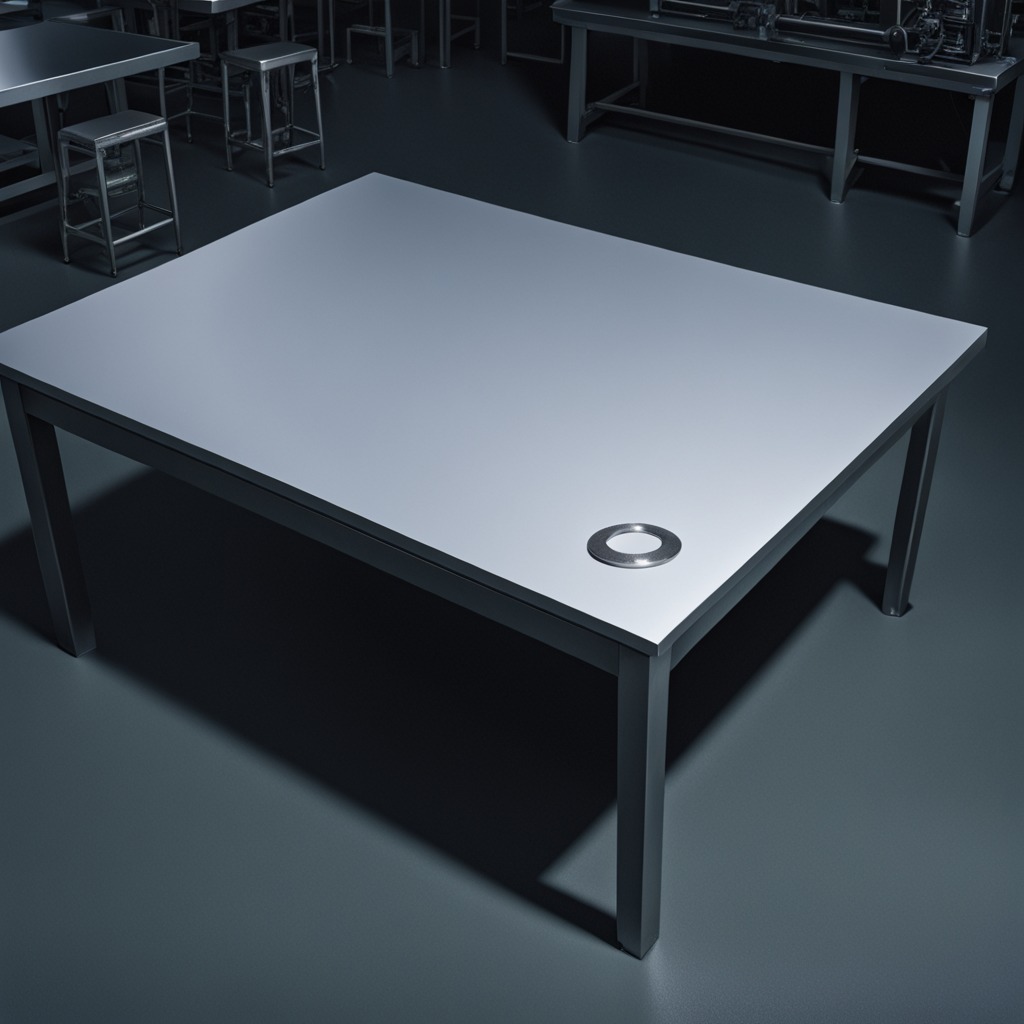
A flat metal washer lies on a clean empty table in a basement in the evening.